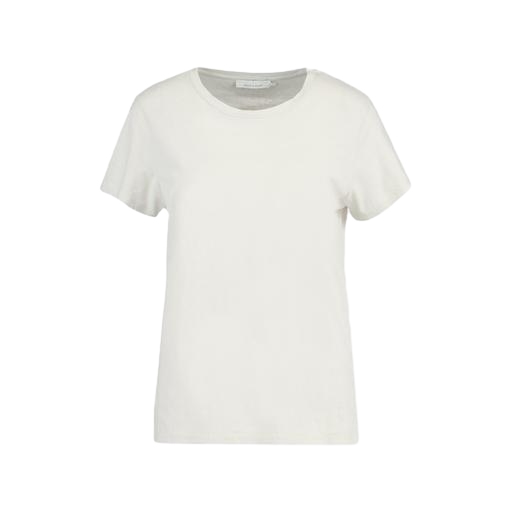
off-white classic t-shirt, white pima t-shirt only macy, white cream t-shirt, white background